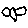
Label: bird